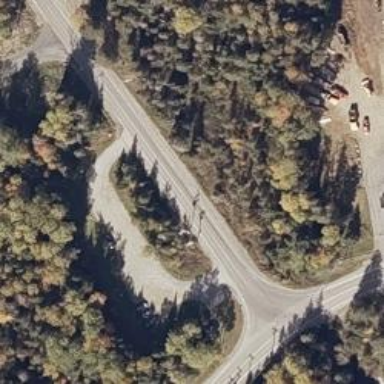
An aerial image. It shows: Rest area on the road.